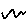
Label: zigzag